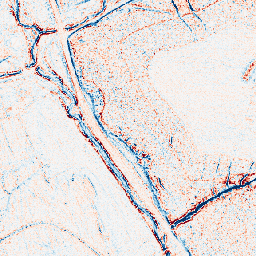
Category: edge_preserving
Decomposition family: anisotropic_diffusion
Decomposition parameters: iterations: 10
kappa: 100
gamma: 0.05
Upsampling method: area
Upsampling parameters: scale: 4
Upsampling scale: 4